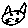
Label: cat